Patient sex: M
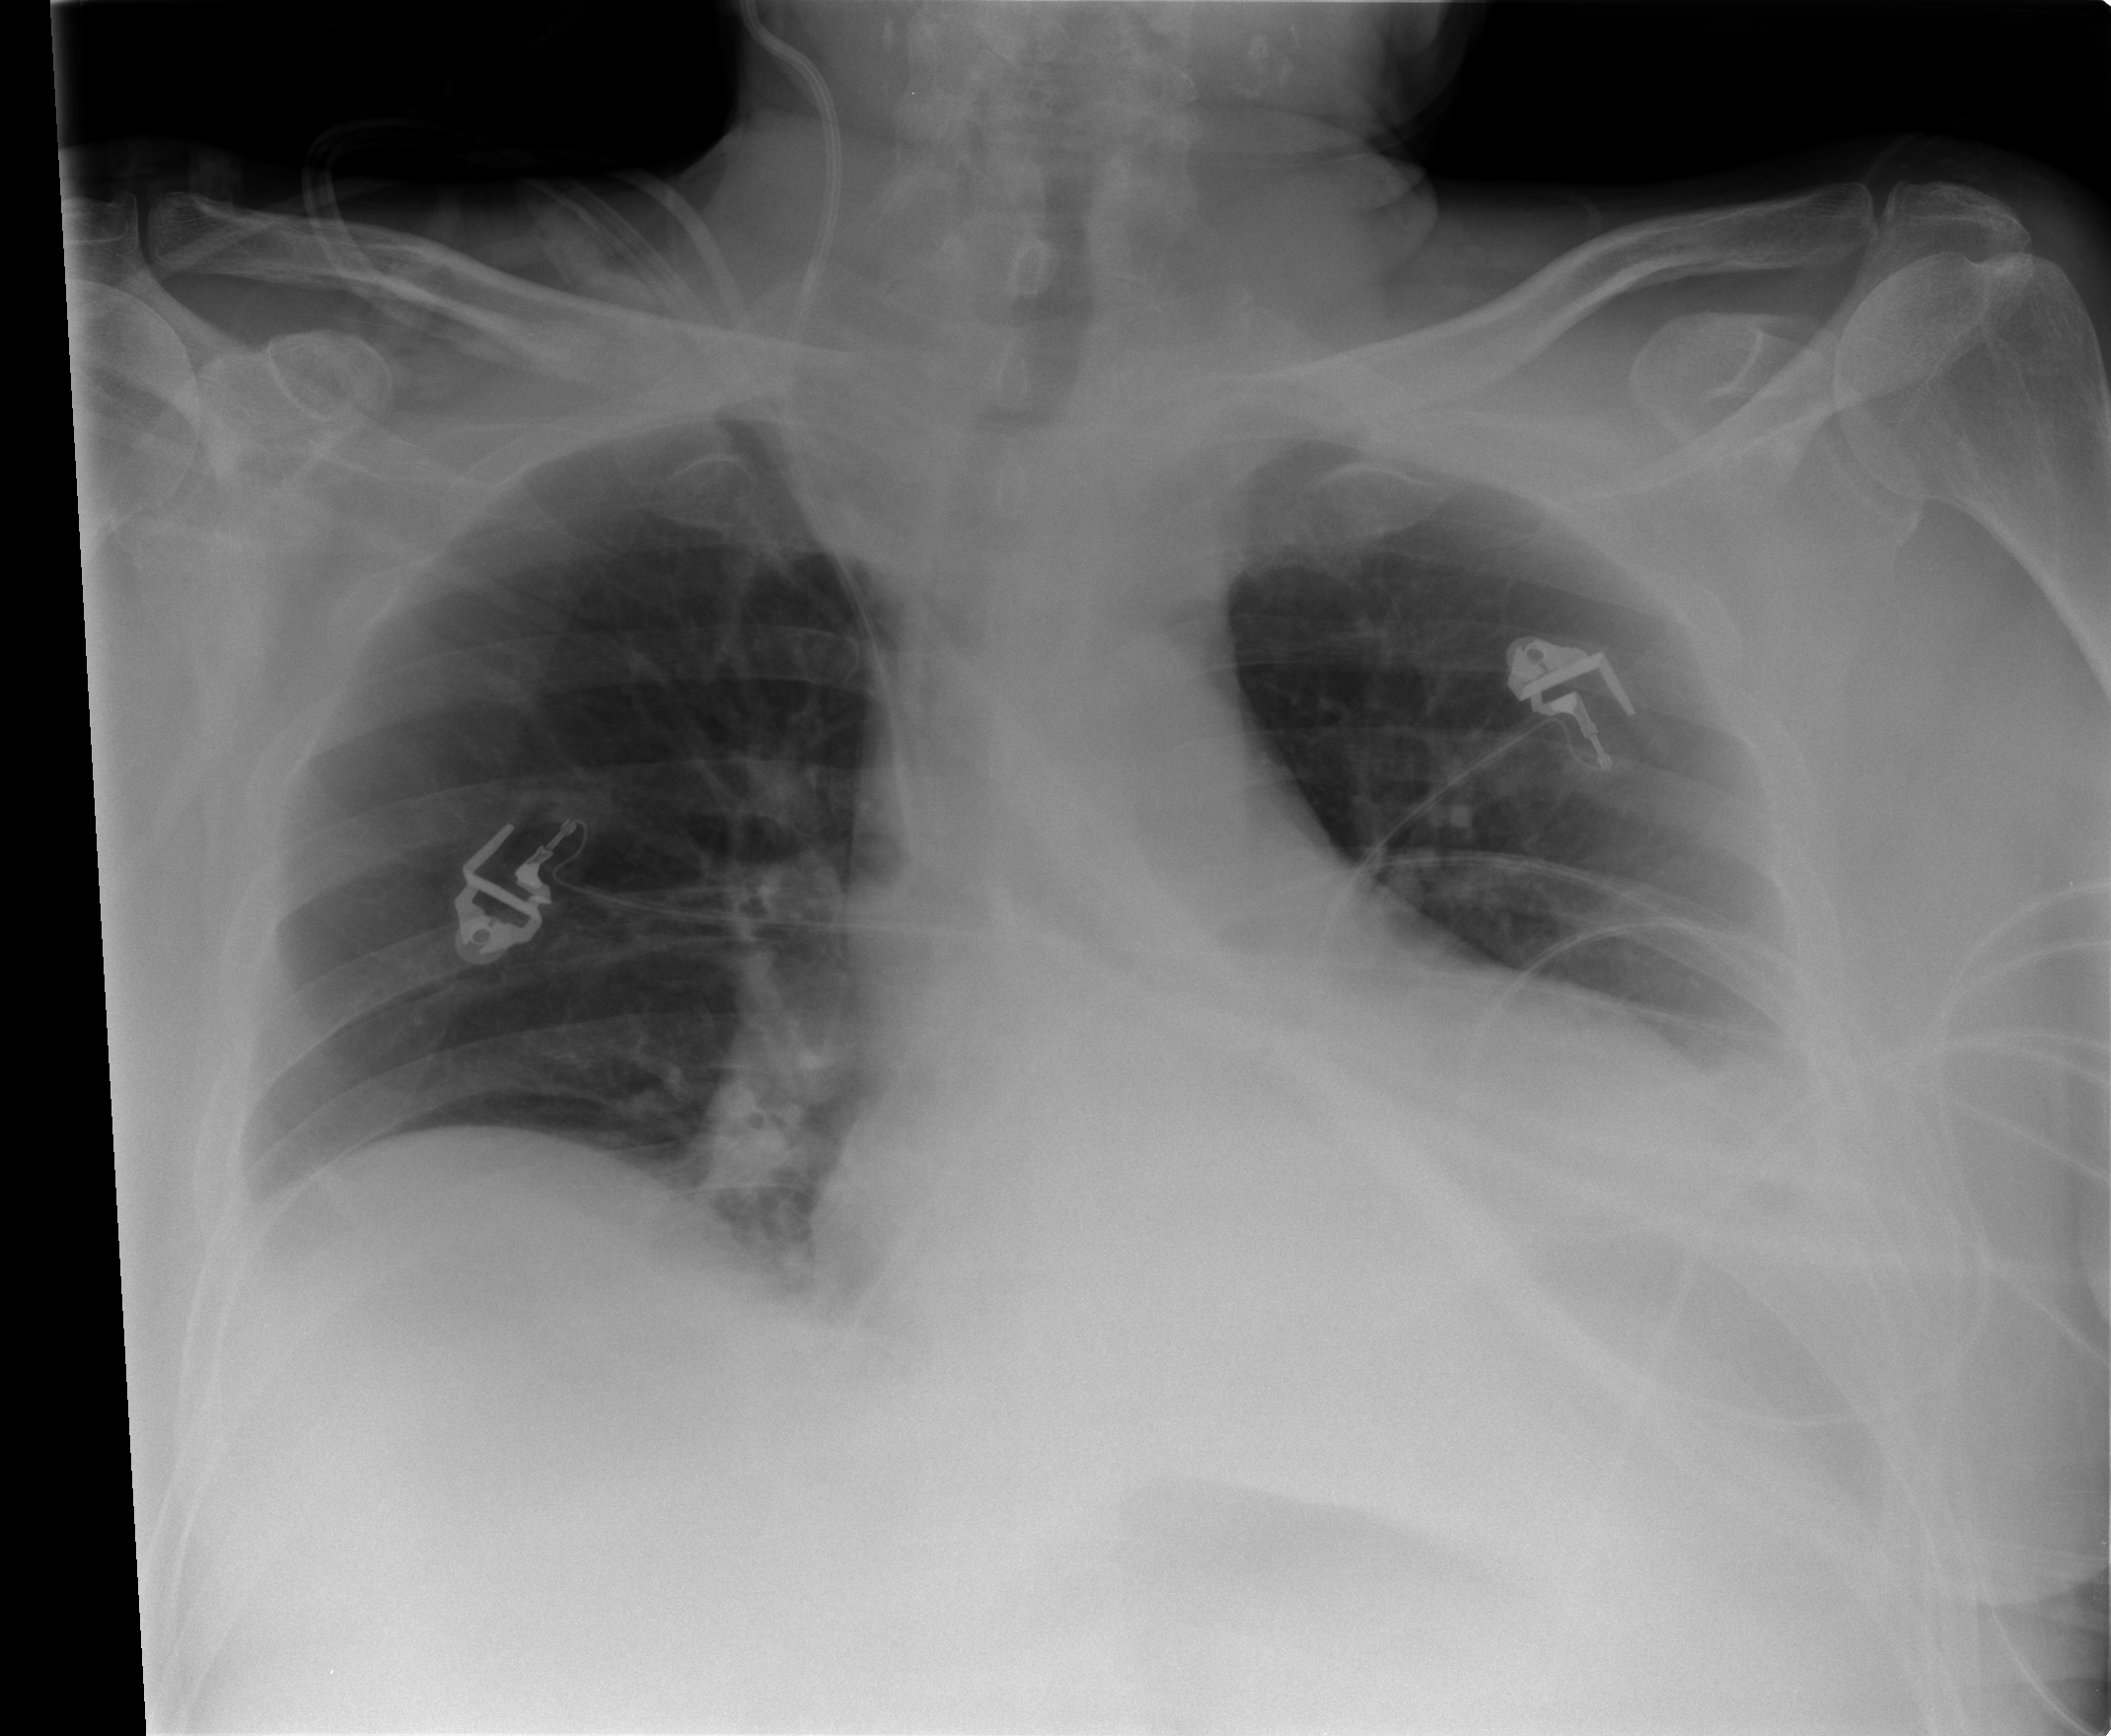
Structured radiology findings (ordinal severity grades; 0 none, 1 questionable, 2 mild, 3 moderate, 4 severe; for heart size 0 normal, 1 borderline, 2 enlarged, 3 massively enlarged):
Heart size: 0
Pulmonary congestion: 0
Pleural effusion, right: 0
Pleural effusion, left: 1
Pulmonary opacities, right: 0
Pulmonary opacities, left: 0
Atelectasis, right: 0
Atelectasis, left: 0